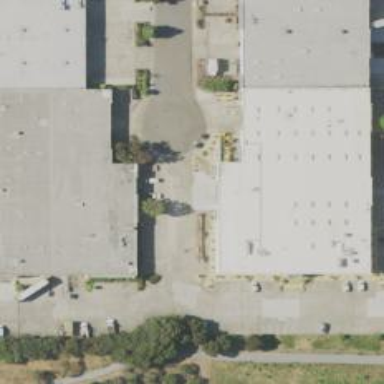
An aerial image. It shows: Commercial building with flat roof.